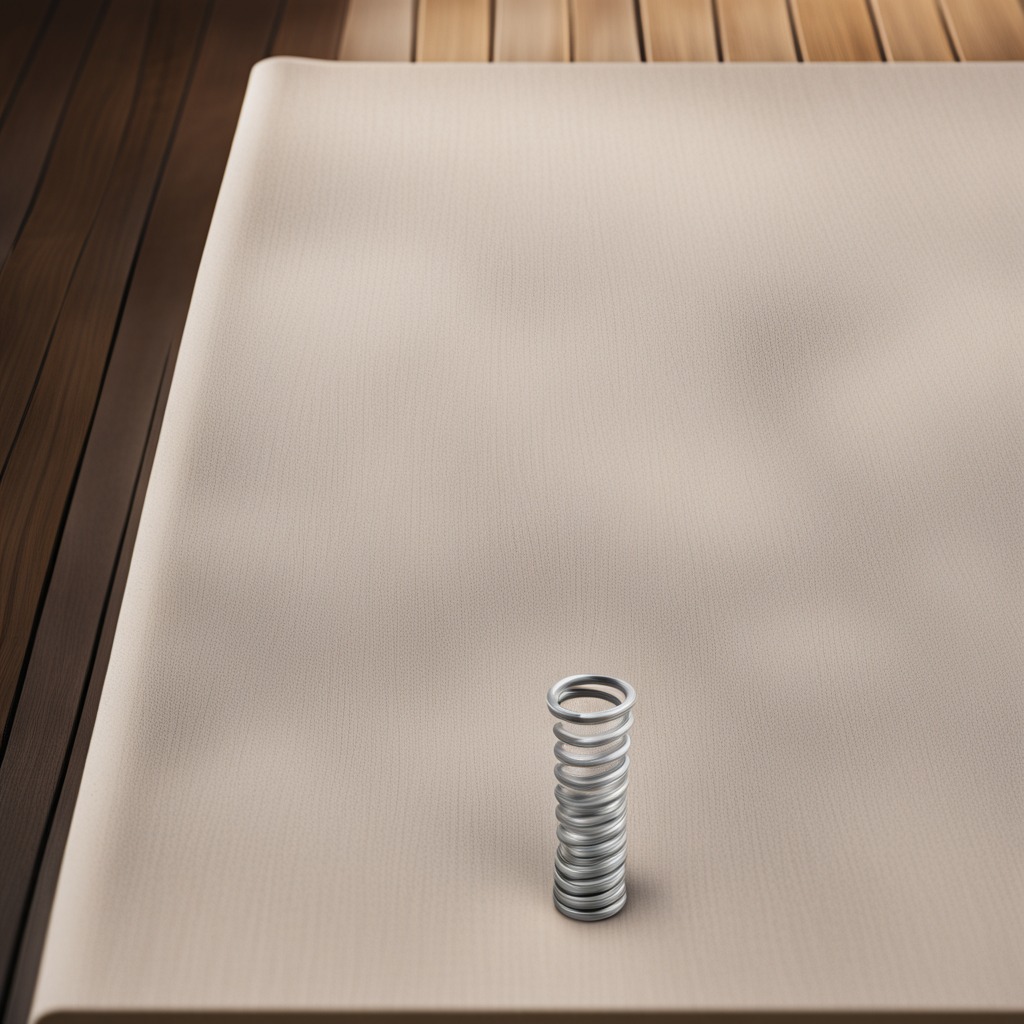
A coiled metal spring is lying on the wooden table.